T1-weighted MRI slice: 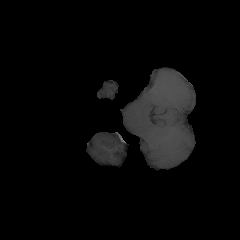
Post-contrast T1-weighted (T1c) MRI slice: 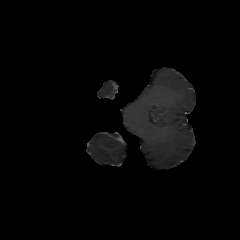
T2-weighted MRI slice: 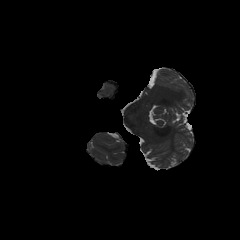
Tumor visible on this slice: no